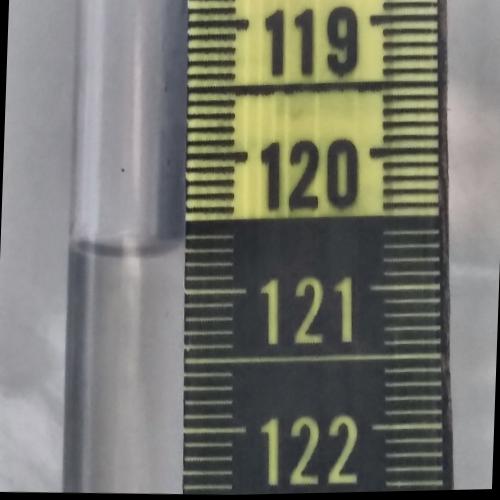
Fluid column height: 120.7 cm